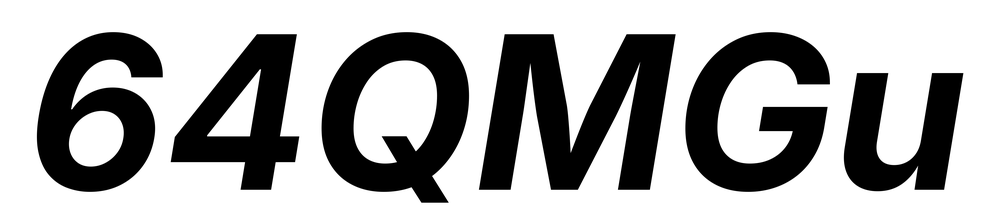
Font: Inter-Italic_Bold_Italic